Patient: sex F, age 56
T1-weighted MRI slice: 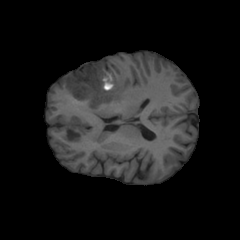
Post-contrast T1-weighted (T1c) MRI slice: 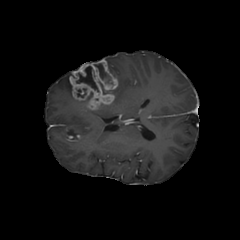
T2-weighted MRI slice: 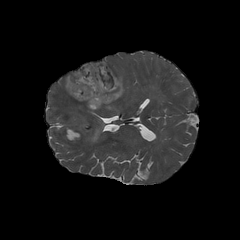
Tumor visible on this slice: yes
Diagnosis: Glioblastoma, IDH-wildtype
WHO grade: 4